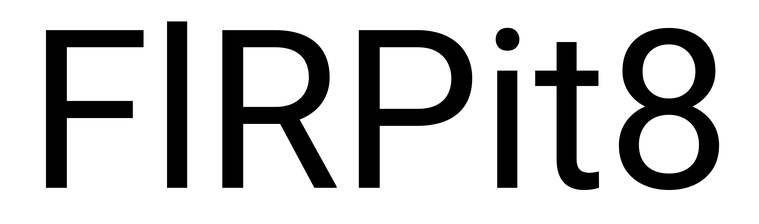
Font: Roboto_Regular